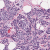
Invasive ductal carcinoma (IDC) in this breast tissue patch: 1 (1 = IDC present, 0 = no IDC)